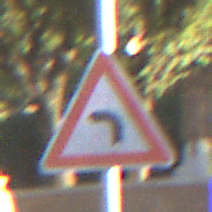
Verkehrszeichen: KurveLinks
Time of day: MorningAfternoon
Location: Outdoor (Suburban)
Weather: Clear
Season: NotSpecified
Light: Natural